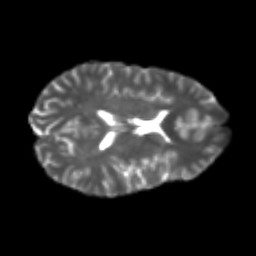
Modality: T2w
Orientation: axial
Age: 23
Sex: male
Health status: healthy
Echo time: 0.074 s